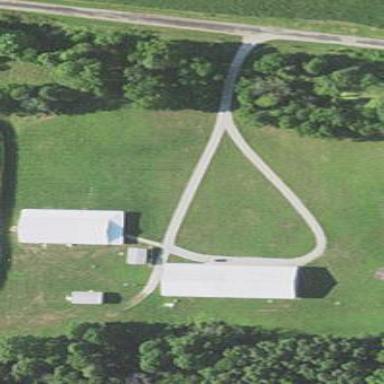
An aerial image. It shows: Place of worship located within summer camp area.